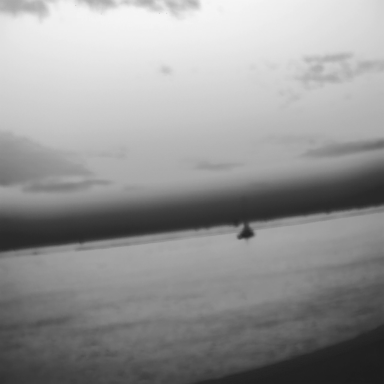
There is a sailboat in the infrared image.